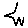
Label: star